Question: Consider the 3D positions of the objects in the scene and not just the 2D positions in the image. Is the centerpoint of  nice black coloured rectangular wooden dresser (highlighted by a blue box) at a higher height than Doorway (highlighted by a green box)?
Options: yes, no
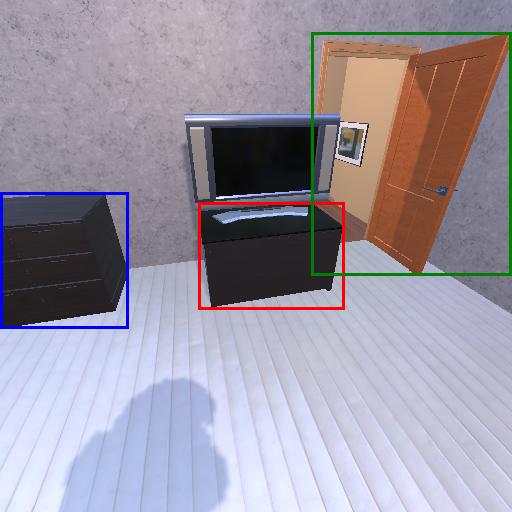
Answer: yes